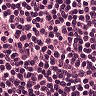
Metastatic tissue present: no